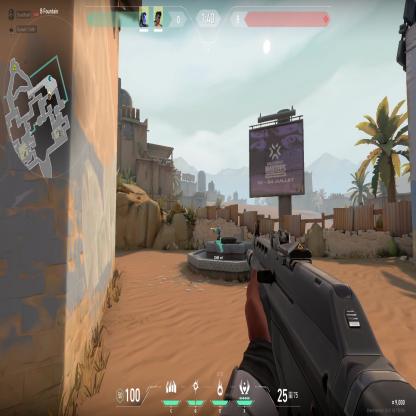
Label: teammate